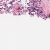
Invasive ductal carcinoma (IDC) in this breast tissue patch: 1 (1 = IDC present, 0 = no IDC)